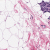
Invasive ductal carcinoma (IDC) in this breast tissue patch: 0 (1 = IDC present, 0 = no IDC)